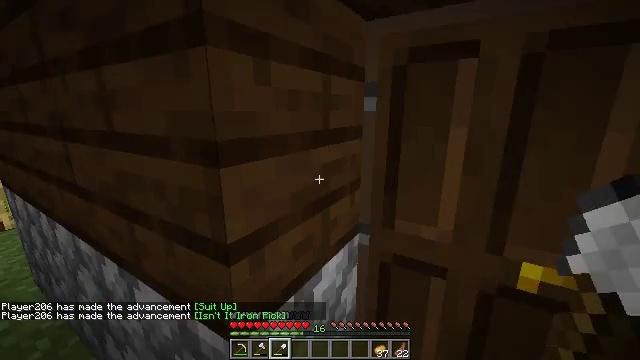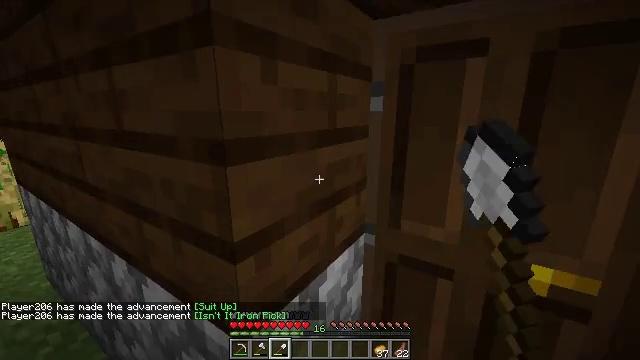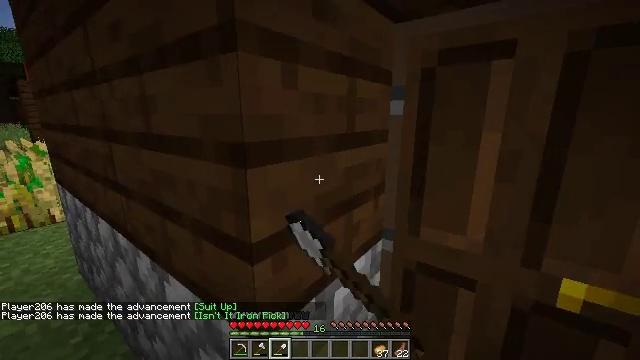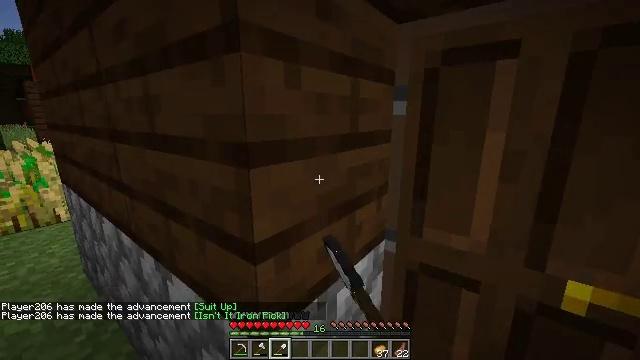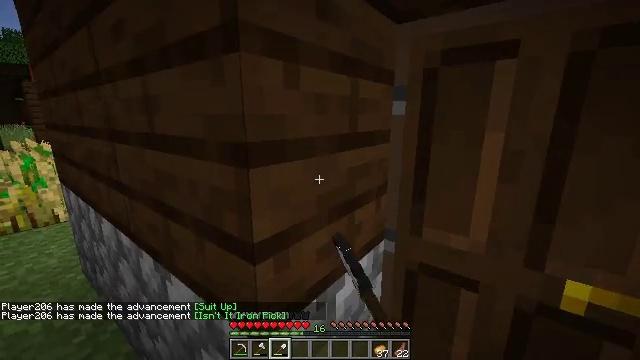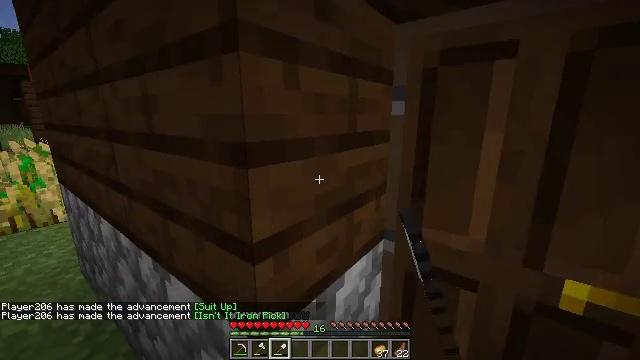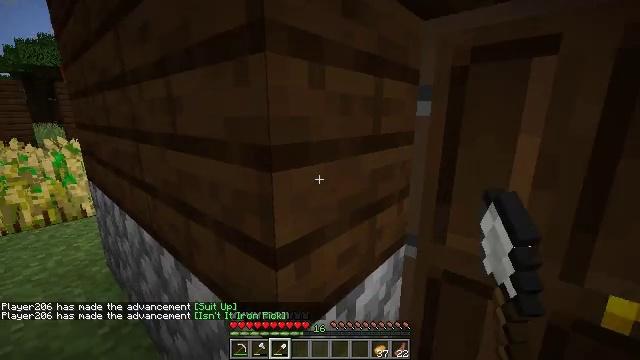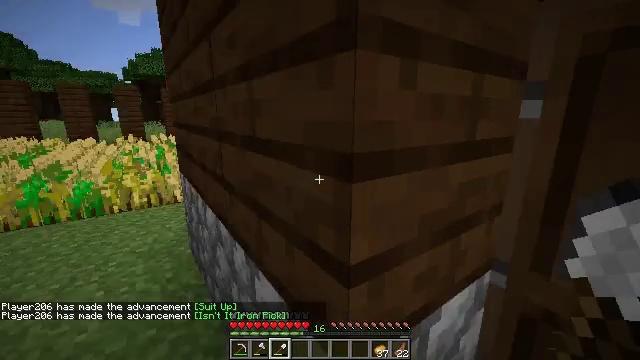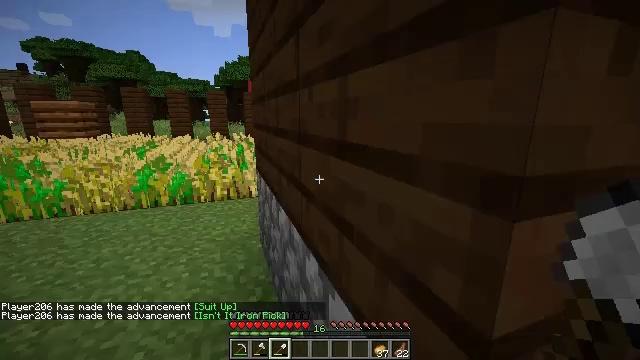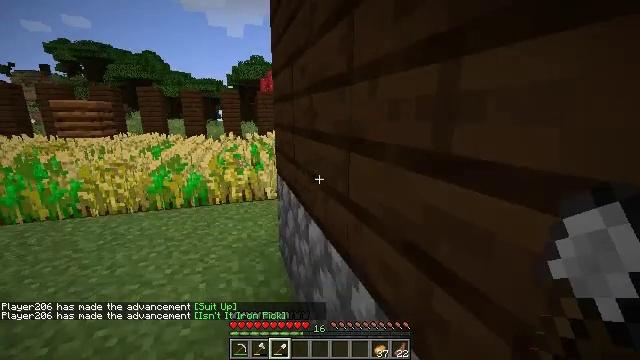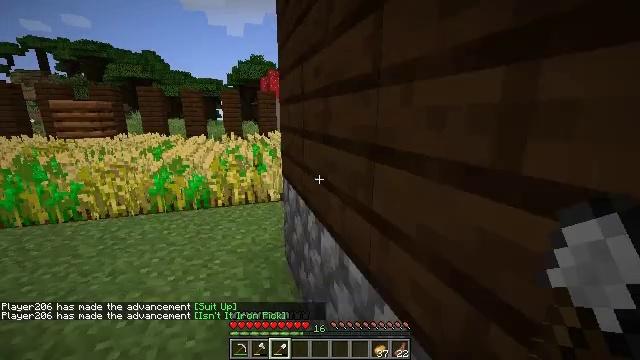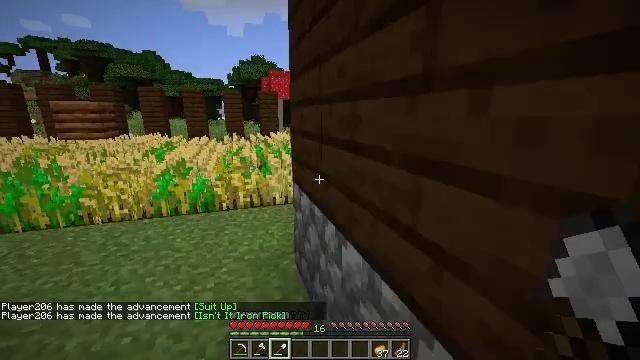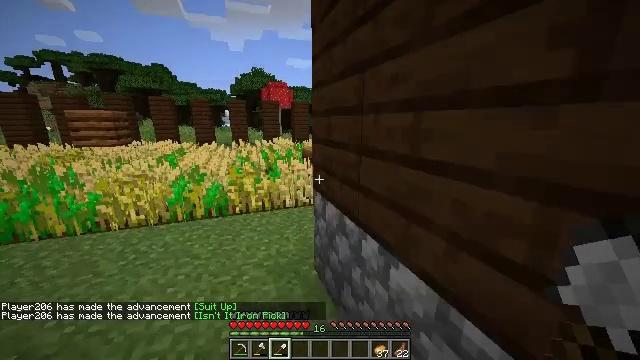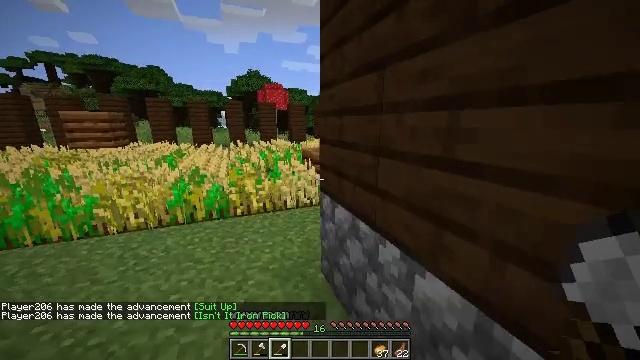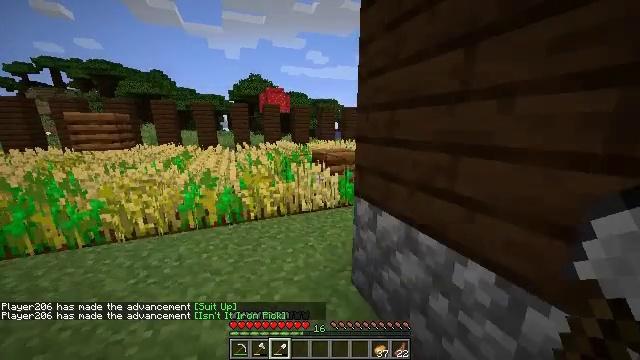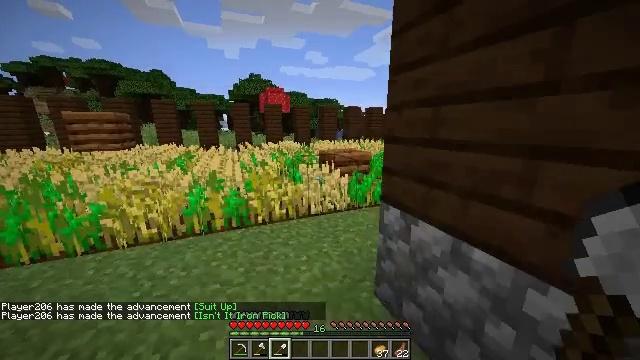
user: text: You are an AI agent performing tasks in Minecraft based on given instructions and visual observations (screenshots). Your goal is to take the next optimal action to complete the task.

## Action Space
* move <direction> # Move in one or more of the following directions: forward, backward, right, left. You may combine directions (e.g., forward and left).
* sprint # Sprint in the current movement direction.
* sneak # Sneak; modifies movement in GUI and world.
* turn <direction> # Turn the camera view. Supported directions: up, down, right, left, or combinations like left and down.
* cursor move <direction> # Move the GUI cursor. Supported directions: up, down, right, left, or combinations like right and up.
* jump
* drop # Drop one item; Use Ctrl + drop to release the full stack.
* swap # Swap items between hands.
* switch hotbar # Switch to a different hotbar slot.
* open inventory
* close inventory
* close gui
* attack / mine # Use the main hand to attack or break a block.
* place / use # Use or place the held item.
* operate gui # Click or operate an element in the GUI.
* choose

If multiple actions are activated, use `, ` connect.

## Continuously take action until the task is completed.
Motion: motion action
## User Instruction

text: Retrieve dark oak planks for building.
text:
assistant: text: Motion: turn left, use / place
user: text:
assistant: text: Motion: turn left, use / place
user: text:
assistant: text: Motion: no_op
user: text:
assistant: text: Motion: no_op
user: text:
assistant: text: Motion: no_op
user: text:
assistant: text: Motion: move forward and move left, turn left
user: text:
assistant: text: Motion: move forward and move left, turn left
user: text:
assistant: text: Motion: move forward and move left, turn left
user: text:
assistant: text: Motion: move forward and move left, turn left
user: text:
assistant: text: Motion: move forward and move left, sprint
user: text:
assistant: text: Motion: move forward and move left, sprint
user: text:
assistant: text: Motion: move forward and move left, sprint, turn right
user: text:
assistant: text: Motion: move forward and move left, sprint, turn right
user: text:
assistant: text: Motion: move forward and move left, sprint
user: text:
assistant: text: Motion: move forward and move left, sprint
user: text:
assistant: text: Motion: move forward and move left, sprint
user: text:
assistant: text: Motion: move forward and move left, sprint
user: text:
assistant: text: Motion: move forward and move left, sprint
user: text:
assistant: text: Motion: move forward and move left, sprint
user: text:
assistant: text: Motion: move forward and move left, sprint
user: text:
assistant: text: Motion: move forward and move left, sprint, turn right
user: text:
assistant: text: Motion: move forward and move left, sprint, turn right
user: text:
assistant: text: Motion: move forward and move left, sprint, turn right
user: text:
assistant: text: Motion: move left, sprint, turn right
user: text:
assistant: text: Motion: move forward and move right, sprint
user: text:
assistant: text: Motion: move forward and move right, sprint
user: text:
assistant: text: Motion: move forward and move right, sprint
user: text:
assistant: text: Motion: move forward, sprint
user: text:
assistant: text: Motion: move forward, sprint
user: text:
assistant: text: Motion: move forward, sprint